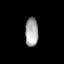
Tissue: lung
Cell type: Epithelial cells
Senescence score: 0.2317
Nuclear area (px): 367
Mean DAPI intensity: 167.695